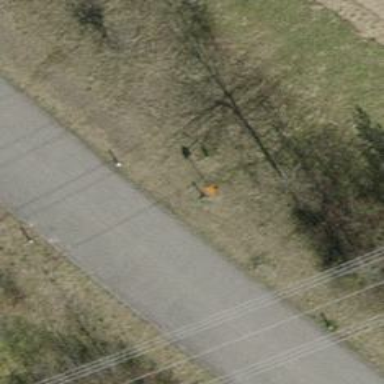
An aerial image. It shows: Pipeline marker.